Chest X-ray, PA view. Patient: 58 years old, sex F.
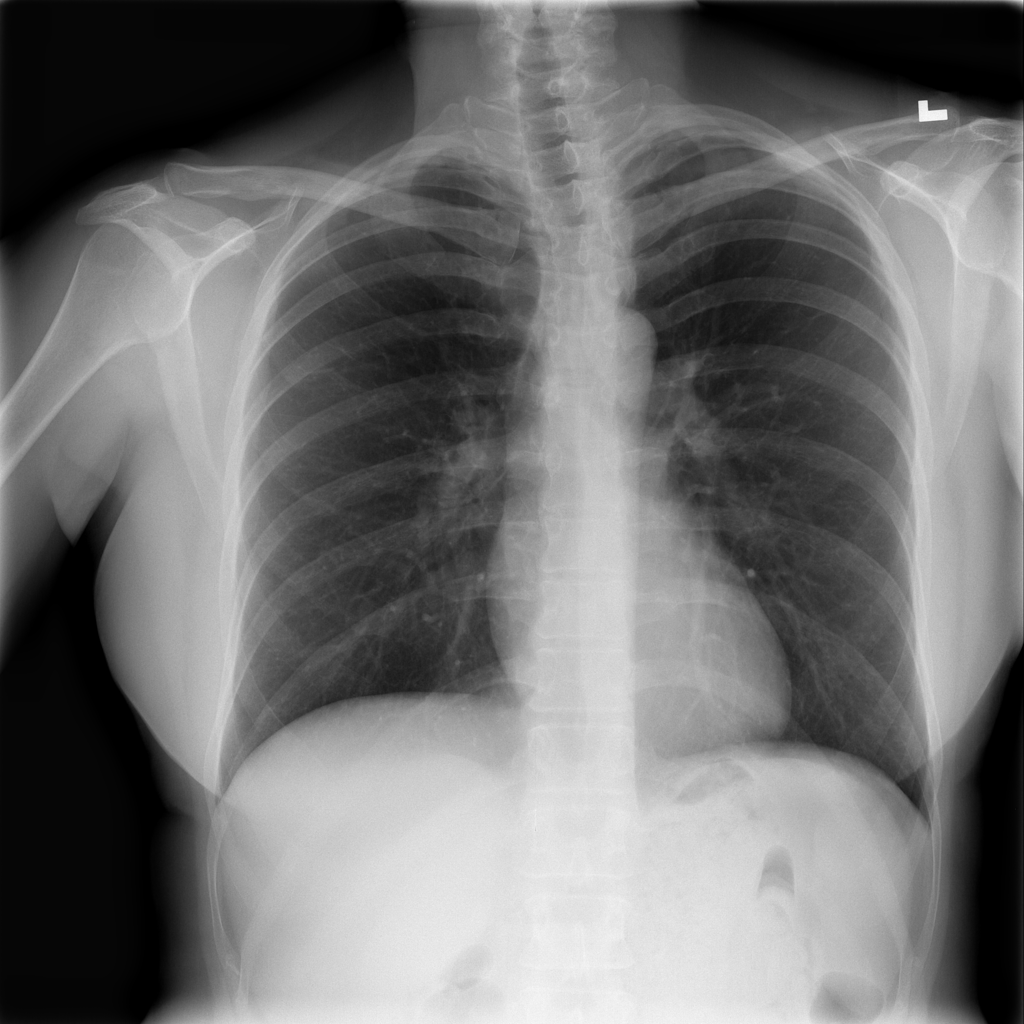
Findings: Pneumothorax